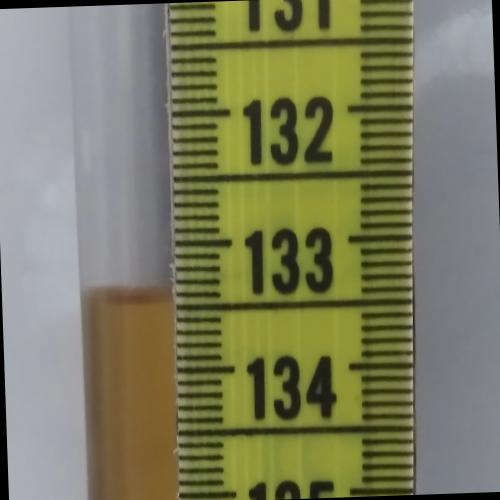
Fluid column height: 133.5 cm